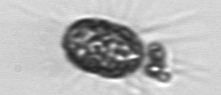
Label: Corethron_hystrix